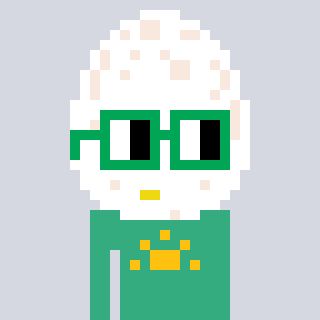
a pixel art character with square green glasses, a egg-shaped head and a teal-colored body on a cool background